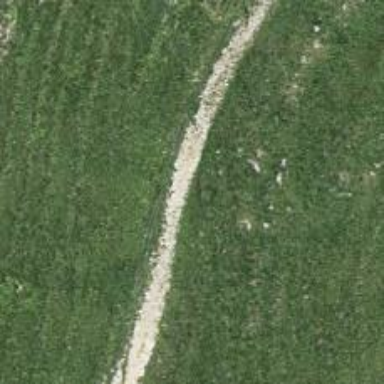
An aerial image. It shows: Gravel path.